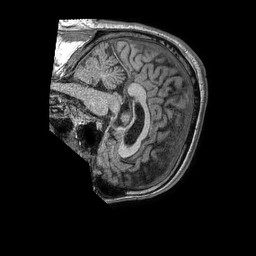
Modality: T1w
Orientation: sagittal
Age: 63
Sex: male
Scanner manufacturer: philips
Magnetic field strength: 1.5 T
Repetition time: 0.007632 s
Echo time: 0.003472 s